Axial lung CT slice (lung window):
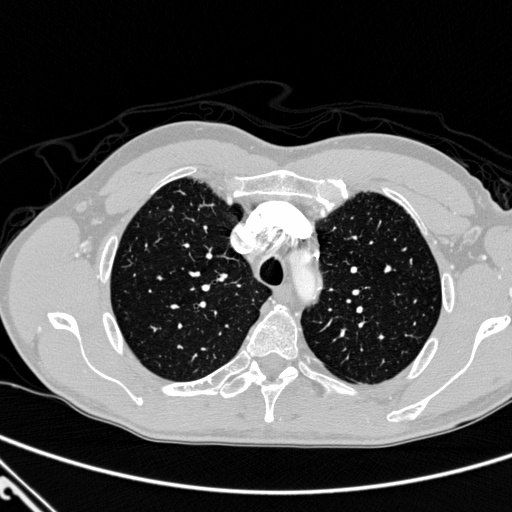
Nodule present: no